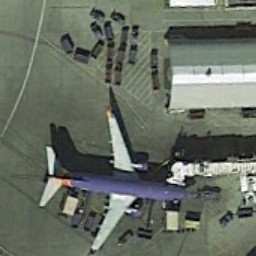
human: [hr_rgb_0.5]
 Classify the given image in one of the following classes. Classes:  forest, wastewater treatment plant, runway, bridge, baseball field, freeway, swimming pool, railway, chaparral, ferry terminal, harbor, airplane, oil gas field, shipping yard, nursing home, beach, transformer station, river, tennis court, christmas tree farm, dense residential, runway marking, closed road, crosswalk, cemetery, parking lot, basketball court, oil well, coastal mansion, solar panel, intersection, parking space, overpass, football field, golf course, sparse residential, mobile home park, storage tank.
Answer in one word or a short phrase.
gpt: airplane